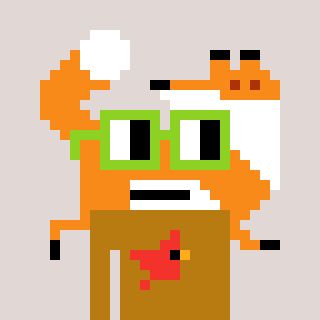
a pixel art character with square light green glasses, a fox-shaped head and a gold-colored body on a warm background